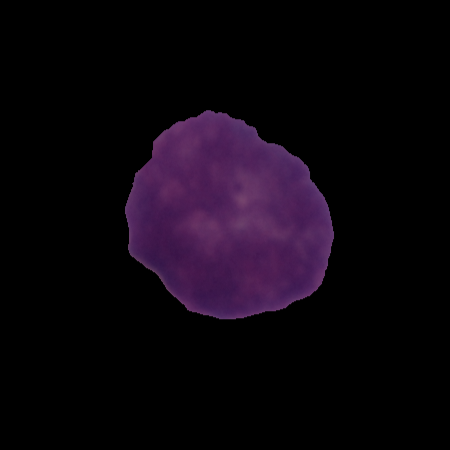
Label: cancer